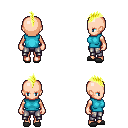
a pixel art fantasy rpg character, female body template, human, light skin, teal sleeveless shirt, metal pants, gold mohawk hairstyle, gray slippers, four views (front, back, left, right), 2x2 character sprite sheet, small pixel art, hard edges, no anti-aliasing